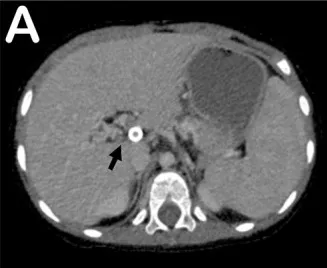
Follow-up computed tomography and esophagogastroduodenoscopy at 6 months post-TIPS. (A) Computed tomography showing shunt and smaller size of spleen.
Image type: radiology (ct)